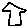
Label: house